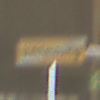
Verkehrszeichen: EndeDerUmleitungsankuendigung
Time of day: Midday
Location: Indoor (Urban)
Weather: NotSpecified
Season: NotSpecified
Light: Natural